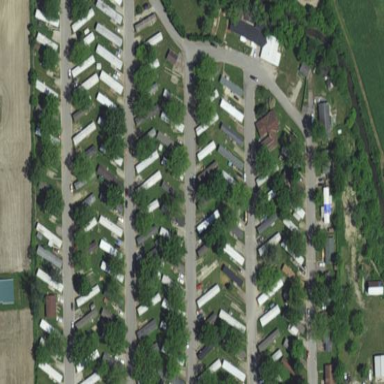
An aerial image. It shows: Residential area with mobile homes.